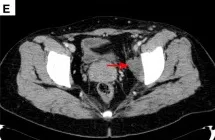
The efficacy was PD. PD, progressive disease.
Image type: radiology (ct)